Field crop: maize
Growth stage: 2
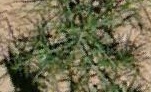
Species: salsola